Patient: sex M, age 57
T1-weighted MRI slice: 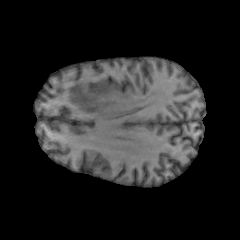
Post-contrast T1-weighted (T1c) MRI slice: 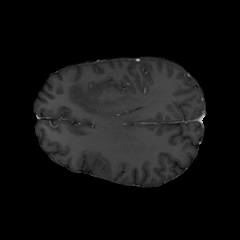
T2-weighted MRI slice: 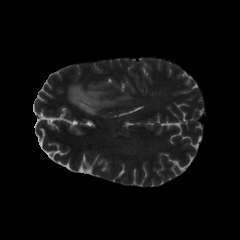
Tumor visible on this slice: yes
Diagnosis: Glioblastoma, IDH-wildtype
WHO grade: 4